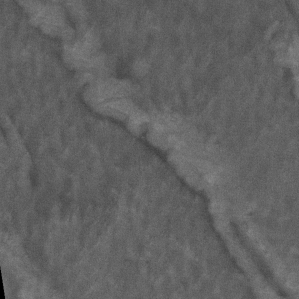
Label: non_frost